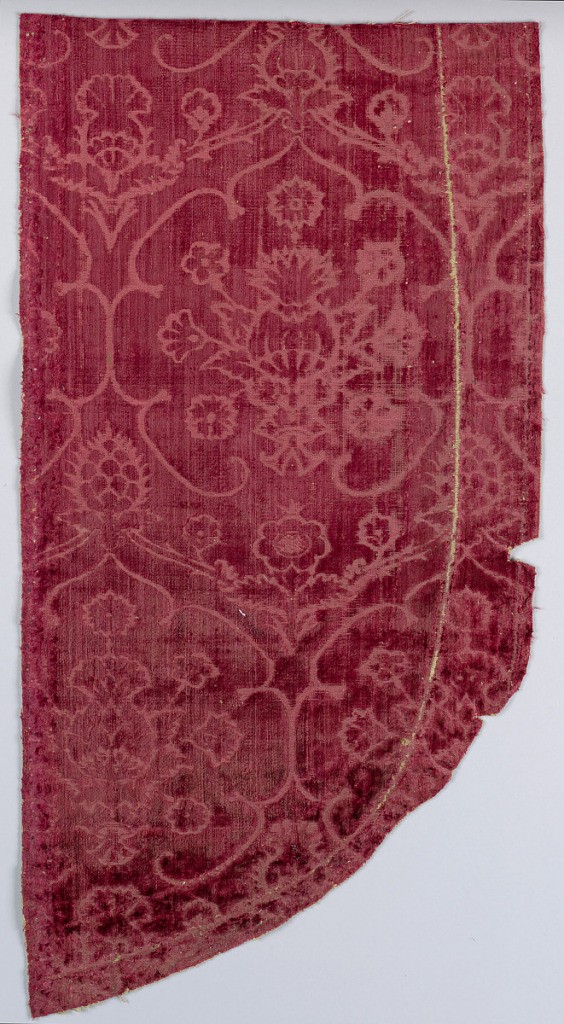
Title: Fragment
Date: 15th–16th century
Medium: silk Technique: supplementary warp forming raised pile in 4&1 satin foundation
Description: Pomegranates within lobed circles with floral decoration in red. Fragment was probably part of a chasuble at one time.